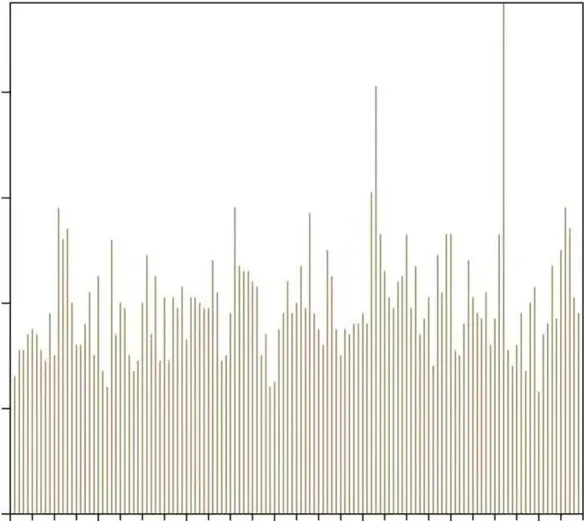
(A) A total of 5,212 reads were mapped to the Candida parapsilosis in the reference database. The coverage of the referenced Candida parapsilosis genome was 1.96.
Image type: chart (chart)